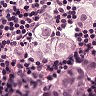
Metastatic tissue present: yes